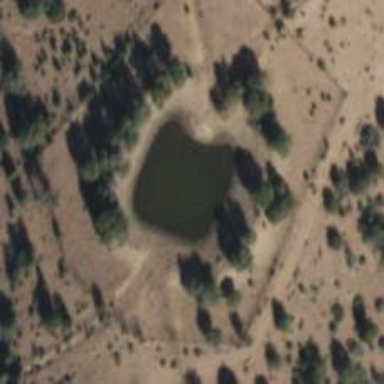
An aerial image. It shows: Reservoir.